Question: I'd like to use both testNG eclipse plugin and maven surefire plugin together. And I was told <URL>, that I can listen to the output folder '"target/surefire-reports"' when running maven test and the testNG plugin view takes the data and displays the results.
But the view doesn't do anything after my "maven test" ends. And after I apply the testNG settings with "output folder", this error appears in eclipse error view

Anyway the output directory is really set to 'target/surefire-reports' but the testNG view doesn't react on changes in that directory...
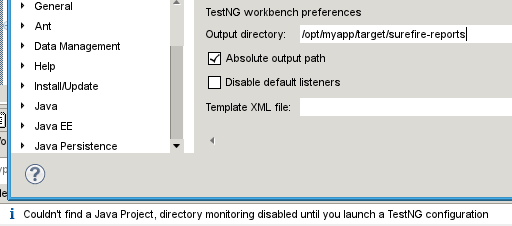
Answer: I just pushed a new version of the Eclipse plug-in which should fix the problem you're seeing.